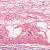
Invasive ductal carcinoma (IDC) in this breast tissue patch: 0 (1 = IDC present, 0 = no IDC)